Interaction volume radius: 5 \u00c5
Interaction volume height: 25 \u00c5
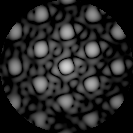
Disorder parameter: 0.1097